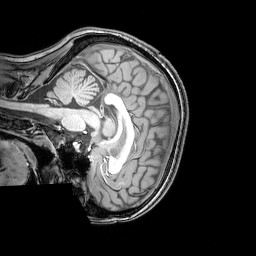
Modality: T1w
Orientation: sagittal
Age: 25
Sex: female
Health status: healthy
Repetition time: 0.081 s
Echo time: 0.037 s